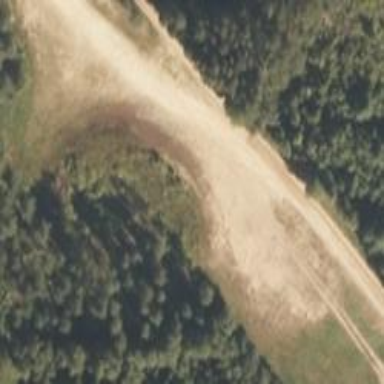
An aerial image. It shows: Parking area with unpaved surface.